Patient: sex F, age 48
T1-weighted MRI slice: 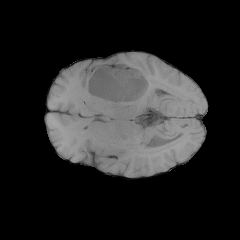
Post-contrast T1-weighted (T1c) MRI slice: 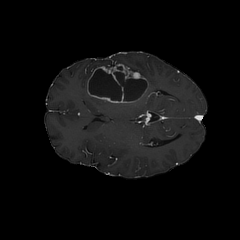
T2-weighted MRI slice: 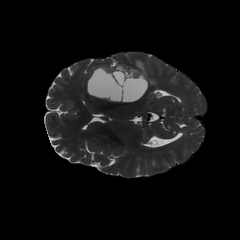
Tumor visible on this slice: yes
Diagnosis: Glioblastoma, IDH-wildtype
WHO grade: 4